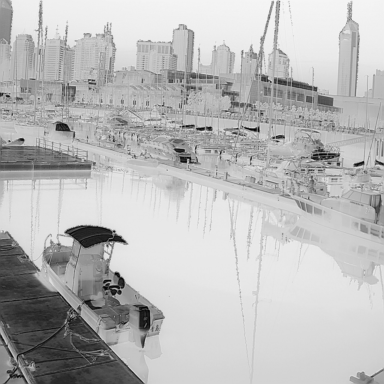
There are four canoes in the infrared image.